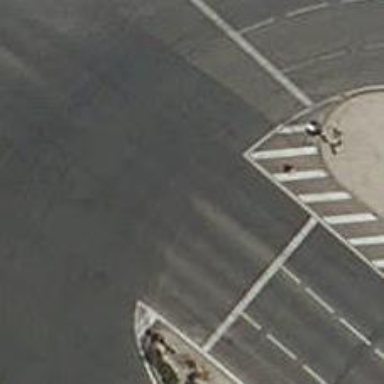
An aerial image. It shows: Road with traffic signals.